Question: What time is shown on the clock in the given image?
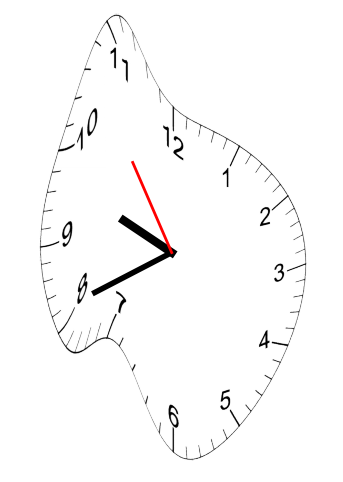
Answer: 09:40:54